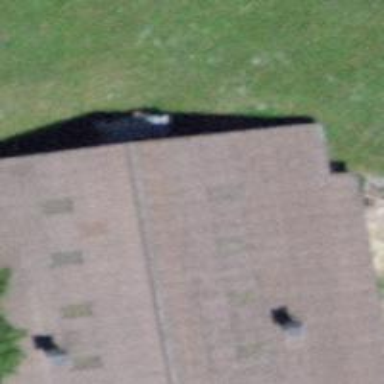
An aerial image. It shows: Barn.